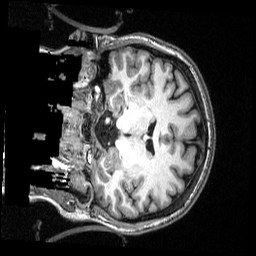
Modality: T1w
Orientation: coronal
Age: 27
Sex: female
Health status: ill
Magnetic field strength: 3 T
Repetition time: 2.53 s
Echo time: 0.00331 s